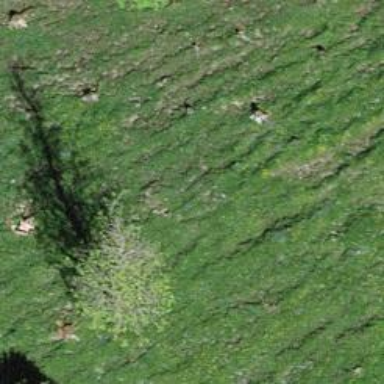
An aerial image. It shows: Beautiful tree in nature.